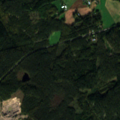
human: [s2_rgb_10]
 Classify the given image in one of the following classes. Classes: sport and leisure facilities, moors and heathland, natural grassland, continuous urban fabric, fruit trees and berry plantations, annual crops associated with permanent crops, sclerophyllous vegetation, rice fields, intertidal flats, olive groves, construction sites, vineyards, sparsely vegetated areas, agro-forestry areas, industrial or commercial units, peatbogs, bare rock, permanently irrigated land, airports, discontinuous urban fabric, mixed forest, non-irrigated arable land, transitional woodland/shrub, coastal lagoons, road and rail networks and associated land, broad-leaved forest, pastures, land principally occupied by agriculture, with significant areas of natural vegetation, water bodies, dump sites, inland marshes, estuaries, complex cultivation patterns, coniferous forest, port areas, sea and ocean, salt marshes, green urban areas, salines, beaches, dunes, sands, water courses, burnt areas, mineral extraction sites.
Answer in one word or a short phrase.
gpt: mineral extraction sites, land principally occupied by agriculture, with significant areas of natural vegetation, coniferous forest, water bodies